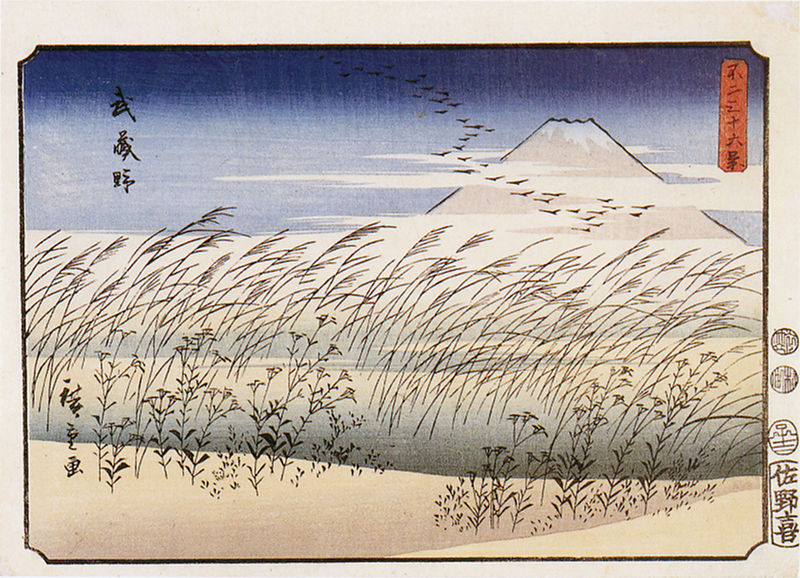
Titel: Die Ebene bei Musashino; aus der Serie: 36 Ansichten vom Berg Fuji
Künstler: Utagawa Hiroshige
Institution: Wisconsin, Chazen Museum of Art, E. B. Van Vleck Collection
Schlagwörter: berg, blau, himmel, vogel, weiß, wolken, landschaft, see, blumen, schwarz, skizze, zeichen, zeichnung, gras, rot, schnee, rahmen, bild, bildnis, signatur, gräser, halme, natur, schilf, vögel, wind, rosa, holzschnitt, japan, schrift, düne, nebel, schriftzug, japanisch, schriftzeichen, vulkan, draußen, druck, asiatisch, kranich, chinesisch, china, heilig, farbholzschnitt, natürlich, schrft, schriftzüge, reit, himmeln, fuji, fujijama, reid, hokusai, ukiyo-e, blumern, killi mansharo, killi, hanami, hopposai, hiro, kilimanscharo, ukioye